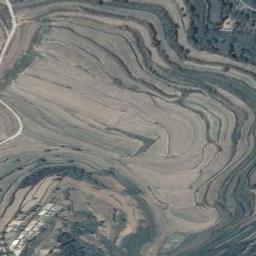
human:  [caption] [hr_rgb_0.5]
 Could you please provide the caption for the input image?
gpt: The terraced fields look like circles .

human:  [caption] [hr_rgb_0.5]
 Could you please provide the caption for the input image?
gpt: There are many trees on the terrace .

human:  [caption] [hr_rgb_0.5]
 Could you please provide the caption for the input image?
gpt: There is a winding narrow road next to a large brown and green mixed terraces .

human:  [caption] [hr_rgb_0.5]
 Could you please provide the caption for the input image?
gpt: The bare and green terrace is next to some trees .

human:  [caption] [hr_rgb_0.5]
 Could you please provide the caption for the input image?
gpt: There are some terraces and green meadows .